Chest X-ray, PA view. Patient: 38 years old, sex F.
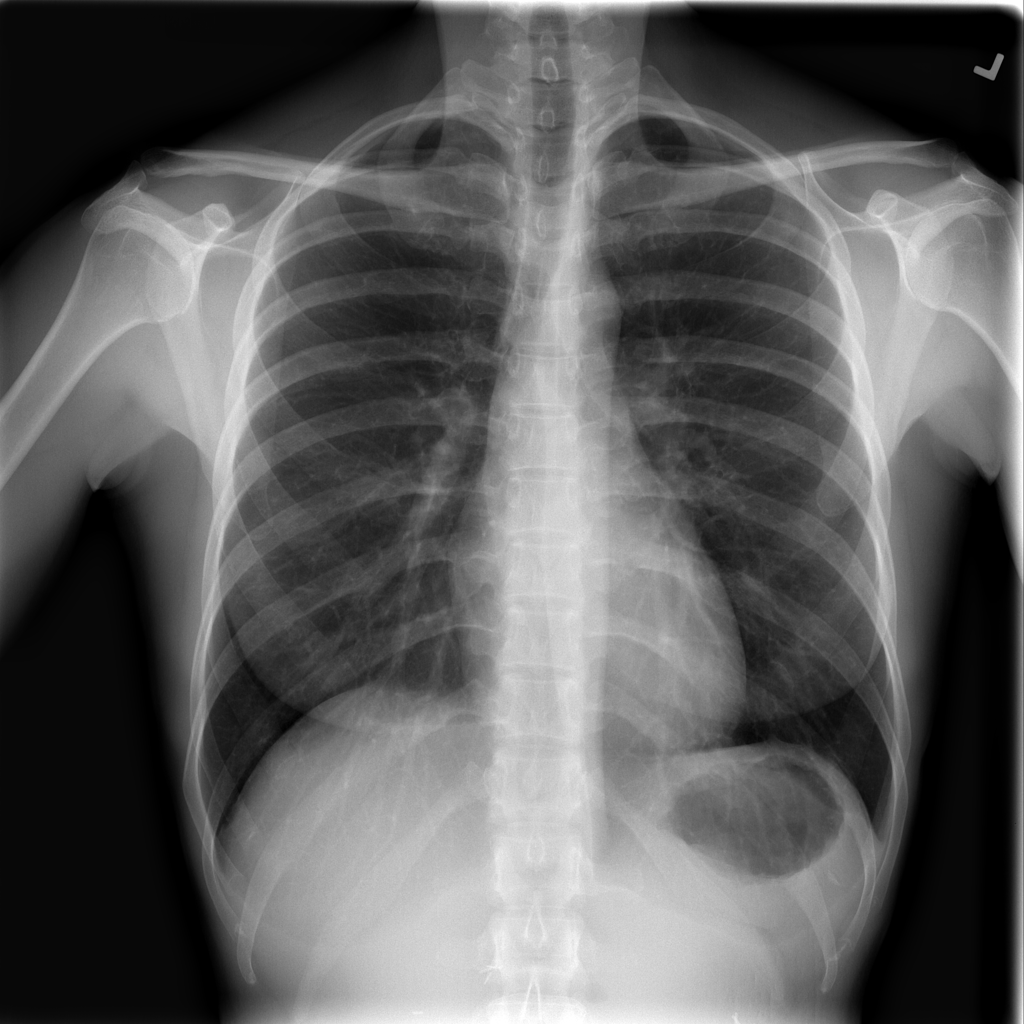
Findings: No Finding